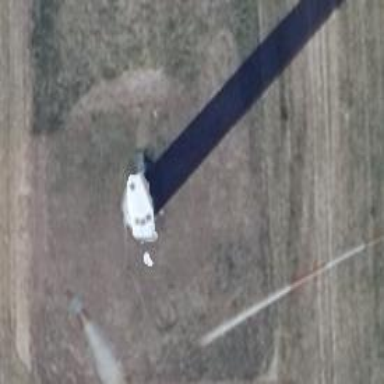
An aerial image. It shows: Wind turbine power generator.